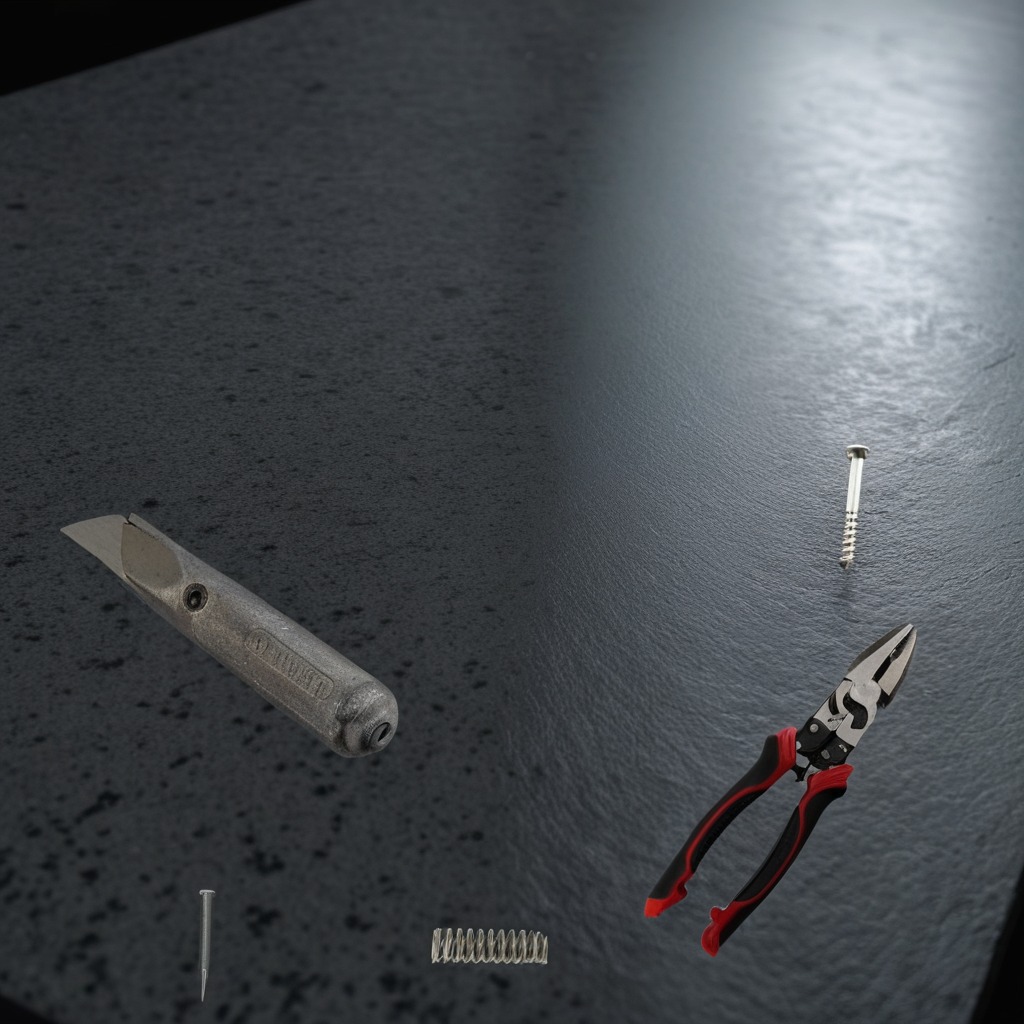
A utility knife, a metal machine screw, an iron nail, a pair of pliers, and a coiled metal spring are lying on the clean granite table inside a workshop at night.